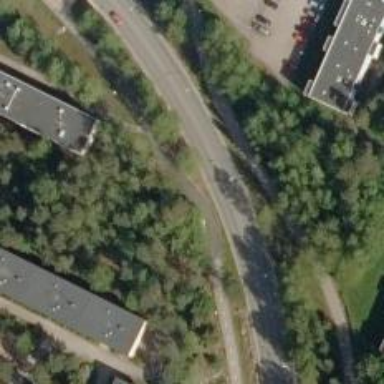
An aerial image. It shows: Asphalt cycleway.